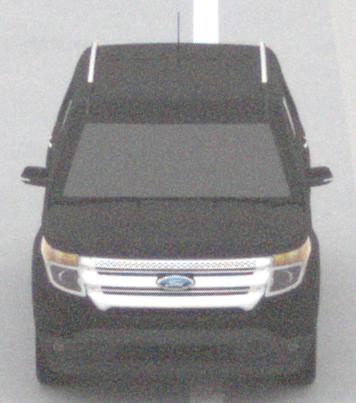
Make: Ford
Model: Explorer
Detailed model: Gen. 5
Model produced from: 2010
Model produced until: 2019
Doors: 5
Color: black
Road condition: dry road
Daytime: midday
Contrast: low contrast